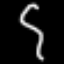
Label: squiggle